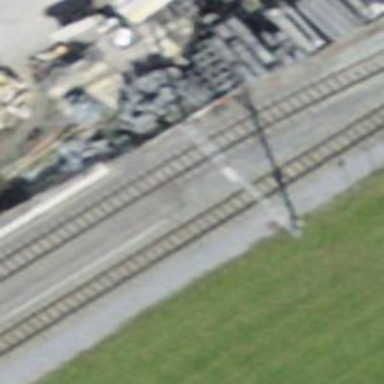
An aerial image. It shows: Railway switch.